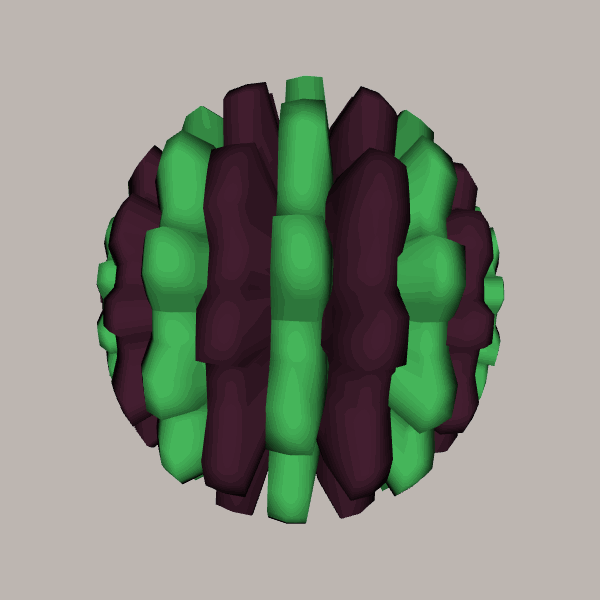
Background: light